Question: 'scipy.signal.cwt()'
I have seen where Matlab has an inverse continuous wavelet transform function which will return the original form of the data by inputting the wavelet transform, although you can filter out the slices you don't want.
<URL>
Since scipy doesn't appear to have the same function, I have been trying to figure out how to get the data back in the same form, while removing the noise and background.
How do I do this?
I tried squaring it to remove negative values, but this gives me values way to large and not quite right.
Here is what I have been trying:
'''
# Compute the wavelet transform
widths = range(1,11)
cwtmatr = signal.cwt(xy['y'], signal.ricker, widths)
# Maybe we multiple by the original data? and square?
WT_to_original_data = (xy['y'] * cwtmatr)**2
'''
And here is a fully compilable short script to show you the type of data I am trying to get and what I have etc.:
'''
import numpy as np
from scipy import signal
import matplotlib.pyplot as plt
# Make some random data with peaks and noise
def make_peaks(x):
bkg_peaks = np.array(np.zeros(len(x)))
desired_peaks = np.array(np.zeros(len(x)))
# Make peaks which contain the data desired
# (Mid range/frequency peaks)
for i in range(0,10):
center = x[-1] * np.random.random() - x[0]
amp = 60 * np.random.random() + 10
width = 10 * np.random.random() + 5
desired_peaks += amp * np.e**(-(x-center)**2/(2*width**2))
# Also make background peaks (not desired)
for i in range(0,3):
center = x[-1] * np.random.random() - x[0]
amp = 40 * np.random.random() + 10
width = 100 * np.random.random() + 100
bkg_peaks += amp * np.e**(-(x-center)**2/(2*width**2))
return bkg_peaks, desired_peaks
x = np.array(range(0, 1000))
bkg_peaks, desired_peaks = make_peaks(x)
y_noise = np.random.normal(loc=30, scale=10, size=len(x))
y = bkg_peaks + desired_peaks + y_noise
xy = np.array( zip(x,y), dtype=[('x',float), ('y',float)])
# Compute the wavelet transform
# I can't figure out what the width is or does?
widths = range(1,11)
# Ricker is 2nd derivative of Gaussian
# (*close* to what *most* of the features are in my data)
# (They're actually Lorentzians and Breit-Wigner-Fano lines)
cwtmatr = signal.cwt(xy['y'], signal.ricker, widths)
# Maybe we multiple by the original data? and square?
WT = (xy['y'] * cwtmatr)**2
# plot the data and results
fig = plt.figure()
ax_raw_data = fig.add_subplot(4,3,1)
ax = {}
for i in range(0, 11):
ax[i] = fig.add_subplot(4,3, i+2)
ax_desired_transformed_data = fig.add_subplot(4,3,12)
ax_raw_data.plot(xy['x'], xy['y'], 'g-')
for i in range(0,10):
ax[i].plot(xy['x'], WT[i])
ax_desired_transformed_data.plot(xy['x'], desired_peaks, 'k-')
fig.tight_layout()
plt.show()
'''
This script will output this image:

Where the first plot is the raw data, the middle plots are the wavelet transforms and the last plot is what I want to get out as the processed (background and noise removed) data.
Does anyone have any suggestions? Thank you so much for the help.
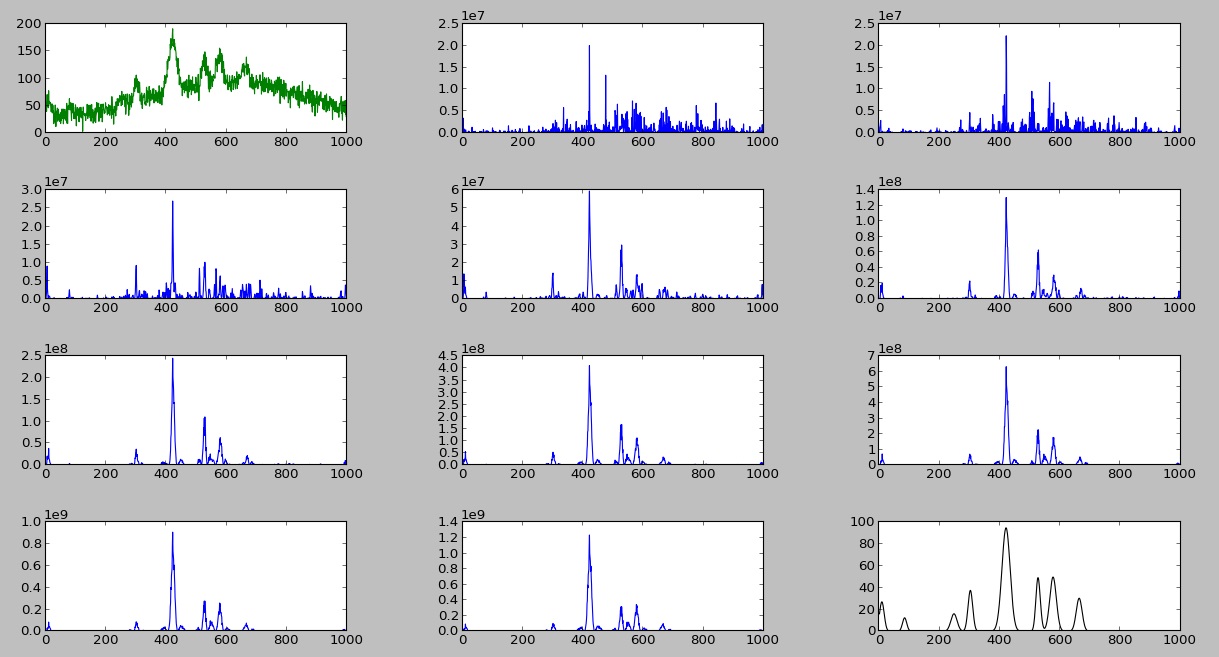
Answer: I ended up finding a package which provides an inverse wavelet transform function called 'mlpy'. The function is 'mlpy.wavelet.uwt'. This is the compilable script I ended up with which may interest people if they are trying to do noise or background removal:
'''
import numpy as np
from scipy import signal
import matplotlib.pyplot as plt
import mlpy.wavelet as wave
# Make some random data with peaks and noise
############################################################
def gen_data():
def make_peaks(x):
bkg_peaks = np.array(np.zeros(len(x)))
desired_peaks = np.array(np.zeros(len(x)))
# Make peaks which contain the data desired
# (Mid range/frequency peaks)
for i in range(0,10):
center = x[-1] * np.random.random() - x[0]
amp = 100 * np.random.random() + 10
width = 10 * np.random.random() + 5
desired_peaks += amp * np.e**(-(x-center)**2/(2*width**2))
# Also make background peaks (not desired)
for i in range(0,3):
center = x[-1] * np.random.random() - x[0]
amp = 80 * np.random.random() + 10
width = 100 * np.random.random() + 100
bkg_peaks += amp * np.e**(-(x-center)**2/(2*width**2))
return bkg_peaks, desired_peaks
# make x axis
x = np.array(range(0, 1000))
bkg_peaks, desired_peaks = make_peaks(x)
avg_noise_level = 30
std_dev_noise = 10
size = len(x)
scattering_noise_amp = 100
scat_center = 100
scat_width = 15
scat_std_dev_noise = 100
y_scattering_noise = np.random.normal(scattering_noise_amp, scat_std_dev_noise, size) * np.e**(-(x-scat_center)**2/(2*scat_width**2))
y_noise = np.random.normal(avg_noise_level, std_dev_noise, size) + y_scattering_noise
y = bkg_peaks + desired_peaks + y_noise
xy = np.array( zip(x,y), dtype=[('x',float), ('y',float)])
return xy
# Random data Generated
#############################################################
xy = gen_data()
# Make 2**n amount of data
new_y, bool_y = wave.pad(xy['y'])
orig_mask = np.where(bool_y==True)
# wavelet transform parameters
levels = 8
wf = 'h'
k = 2
# Remove Noise first
# Wave transform
wt = wave.uwt(new_y, wf, k, levels)
# Matrix of the difference between each wavelet level and the original data
diff_array = np.array([(wave.iuwt(wt[i:i+1], wf, k)-new_y) for i in range(len(wt))])
# Index of the level which is most similar to original data (to obtain smoothed data)
indx = np.argmin(np.sum(diff_array**2, axis=1))
# Use the wavelet levels around this region
noise_wt = wt[indx:indx+1]
# smoothed data in 2^n length
new_y = wave.iuwt(noise_wt, wf, k)
# Background Removal
error = 10000
errdiff = 100
i = -1
iter_y_dict = {0:np.copy(new_y)}
bkg_approx_dict = {0:np.array([])}
while abs(errdiff)>=1*10**-24:
i += 1
# Wave transform
wt = wave.uwt(iter_y_dict[i], wf, k, levels)
# Assume last slice is lowest frequency (background approximation)
bkg_wt = wt[-3:-1]
bkg_approx_dict[i] = wave.iuwt(bkg_wt, wf, k)
# Get the error
errdiff = error - sum(iter_y_dict[i] - bkg_approx_dict[i])**2
error = sum(iter_y_dict[i] - bkg_approx_dict[i])**2
# Make every peak higher than bkg_wt
diff = (new_y - bkg_approx_dict[i])
peak_idxs_to_remove = np.where(diff>0.)[0]
iter_y_dict[i+1] = np.copy(new_y)
iter_y_dict[i+1][peak_idxs_to_remove] = np.copy(bkg_approx_dict[i])[peak_idxs_to_remove]
# new data without noise and background
new_y = new_y[orig_mask]
bkg_approx = bkg_approx_dict[len(bkg_approx_dict.keys())-1][orig_mask]
new_data = diff[orig_mask]
##############################################################
# plot the data and results
fig = plt.figure()
ax_raw_data = fig.add_subplot(121)
ax_WT = fig.add_subplot(122)
ax_raw_data.plot(xy['x'], xy['y'], 'g')
for bkg in bkg_approx_dict.values():
ax_raw_data.plot(xy['x'], bkg[orig_mask], 'k')
ax_WT.plot(xy['x'], new_data, 'y')
fig.tight_layout()
plt.show()
'''
And here is the output I am getting now:

As you can see, there is still a problem with the background removal (it shifts to the right after each iteration), but <URL>.